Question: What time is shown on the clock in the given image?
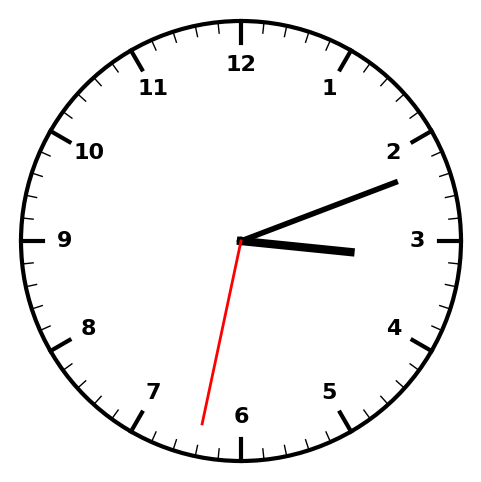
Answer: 03:11:32